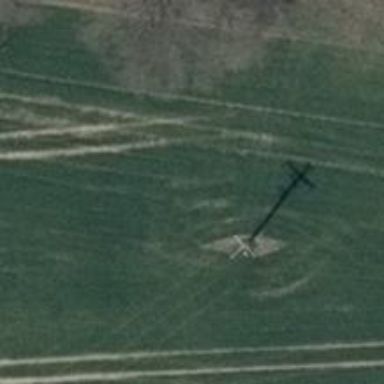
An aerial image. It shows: Power pole.